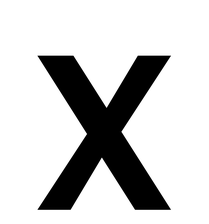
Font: Poppins-Medium